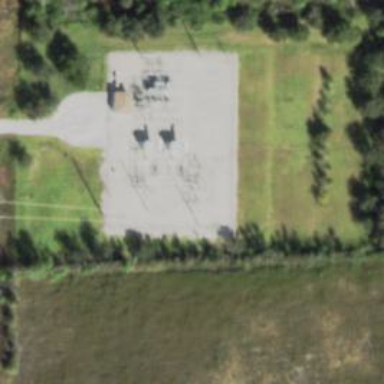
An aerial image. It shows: Switch used for power control.